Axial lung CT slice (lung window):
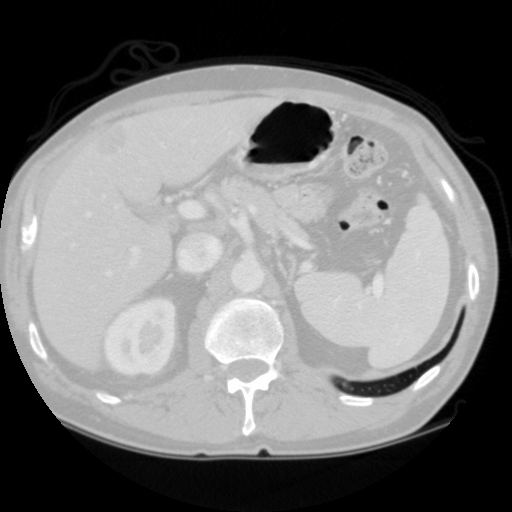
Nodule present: no